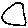
Label: circle